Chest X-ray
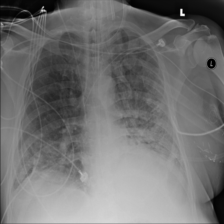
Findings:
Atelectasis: negative
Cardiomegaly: negative
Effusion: negative
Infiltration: positive
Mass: negative
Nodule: positive
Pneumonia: negative
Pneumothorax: negative
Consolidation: negative
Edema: negative
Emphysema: negative
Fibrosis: negative
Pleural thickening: negative
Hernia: negative